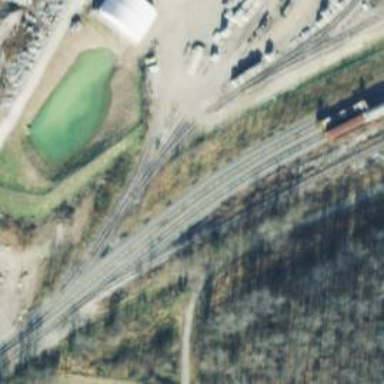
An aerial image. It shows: Rail spur service.